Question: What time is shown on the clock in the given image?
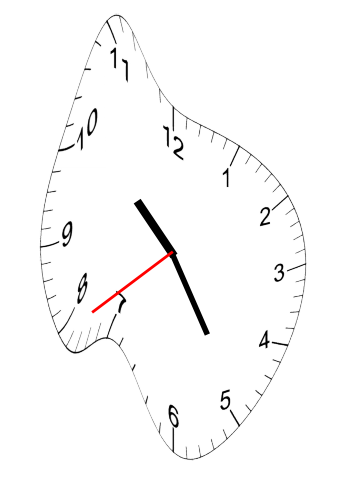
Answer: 10:24:39